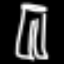
Label: pants